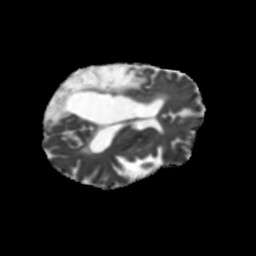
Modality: MD
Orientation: axial
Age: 65
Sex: female
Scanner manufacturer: siemens
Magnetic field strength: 3 T
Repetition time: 5.25 s
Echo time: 0.08 s